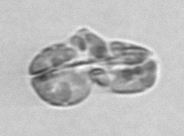
Label: Karenia